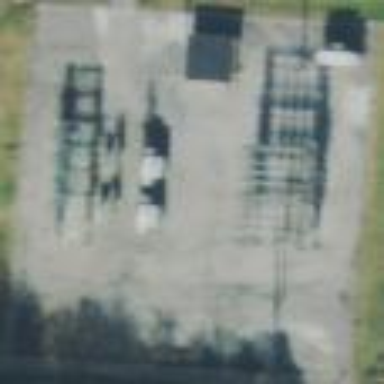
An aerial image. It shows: Outdoor distribution level power substation.